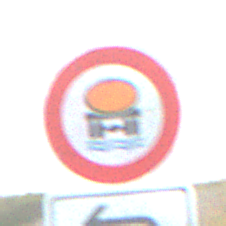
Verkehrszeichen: VerbotFahrzeugeWassergefaehrdenderLadung
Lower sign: RichtungsangabeDurchPfeile2
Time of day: SunriseSunset
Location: Outdoor (RoadRail)
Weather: PartlyCloudy
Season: NotSpecified
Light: Natural